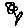
Label: flower